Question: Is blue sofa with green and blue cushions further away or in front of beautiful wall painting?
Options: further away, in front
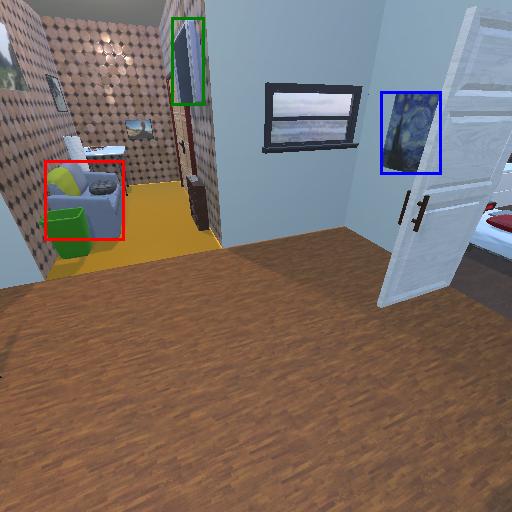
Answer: further away